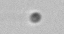
Label: nanoplankton_mix